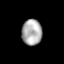
Tissue: lung
Cell type: T cells
Senescence score: 0.6392
Nuclear area (px): 510
Mean DAPI intensity: 172.398